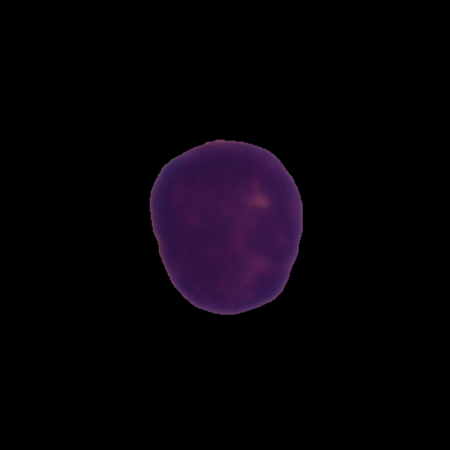
Label: healthy